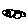
Label: cloud